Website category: sports
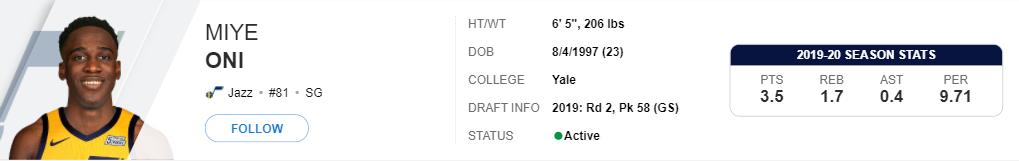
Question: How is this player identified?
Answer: Miye Oni

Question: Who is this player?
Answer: Miye Oni

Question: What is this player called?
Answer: Miye Oni

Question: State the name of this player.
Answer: Miye Oni

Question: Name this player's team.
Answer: Jazz

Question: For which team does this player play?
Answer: Jazz

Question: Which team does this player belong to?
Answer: Jazz

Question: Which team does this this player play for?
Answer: Jazz

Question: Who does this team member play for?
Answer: Jazz

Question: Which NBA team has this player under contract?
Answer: Jazz

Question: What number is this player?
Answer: #81

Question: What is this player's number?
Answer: #81

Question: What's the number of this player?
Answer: #81

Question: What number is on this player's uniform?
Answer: #81

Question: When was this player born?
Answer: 8/4/1997

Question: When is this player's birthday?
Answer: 8/4/1997

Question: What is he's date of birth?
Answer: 8/4/1997

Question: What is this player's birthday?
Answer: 8/4/1997

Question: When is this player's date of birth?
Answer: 8/4/1997

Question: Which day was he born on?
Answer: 8/4/1997

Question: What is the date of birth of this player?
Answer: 8/4/1997

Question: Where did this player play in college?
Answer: Yale

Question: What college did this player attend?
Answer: Yale

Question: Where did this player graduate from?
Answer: Yale

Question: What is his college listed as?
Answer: Yale

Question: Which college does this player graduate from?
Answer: Yale

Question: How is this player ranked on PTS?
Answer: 3.5

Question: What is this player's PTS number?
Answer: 3.5

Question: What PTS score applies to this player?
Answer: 3.5

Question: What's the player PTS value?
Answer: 3.5

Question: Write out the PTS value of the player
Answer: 3.5

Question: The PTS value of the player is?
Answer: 3.5

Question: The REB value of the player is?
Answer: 1.7

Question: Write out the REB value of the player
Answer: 1.7

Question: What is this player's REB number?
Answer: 1.7

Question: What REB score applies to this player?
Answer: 1.7

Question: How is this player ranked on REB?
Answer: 1.7

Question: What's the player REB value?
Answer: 1.7

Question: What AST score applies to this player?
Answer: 0.4

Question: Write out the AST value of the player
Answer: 0.4

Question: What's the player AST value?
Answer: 0.4

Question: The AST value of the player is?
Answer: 0.4

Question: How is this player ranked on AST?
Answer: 0.4

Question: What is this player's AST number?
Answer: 0.4

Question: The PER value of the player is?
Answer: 9.71

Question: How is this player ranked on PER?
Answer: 9.71

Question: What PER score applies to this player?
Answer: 9.71

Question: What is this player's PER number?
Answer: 9.71

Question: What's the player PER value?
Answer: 9.71

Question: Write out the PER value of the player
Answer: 9.71

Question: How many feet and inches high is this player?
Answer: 6' 5"

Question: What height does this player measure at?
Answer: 6' 5"

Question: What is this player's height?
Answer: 6' 5"

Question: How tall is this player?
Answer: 6' 5"

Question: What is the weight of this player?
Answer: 206 lbs

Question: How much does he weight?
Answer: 206 lbs

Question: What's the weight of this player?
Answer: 206 lbs

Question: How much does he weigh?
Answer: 206 lbs

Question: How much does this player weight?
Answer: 206 lbs